Question: I want to remove the list type in my pandas data frame. So far every string is in a list. I want to keep the string and remove the list. Thank you
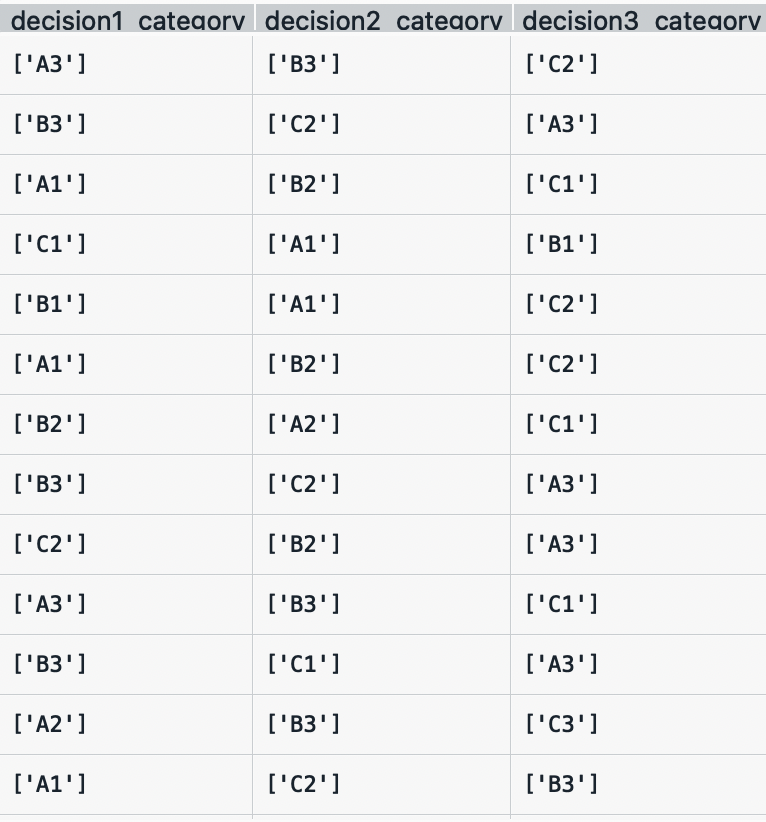
Answer: You can try
'''
df.filter('decision') = df.filter('decision').applymap(lambda lst: eval(lst)[0])
# or
cols = ['decision1 category', 'decision2 category', 'decision3 category']
df[cols] = df[cols].applymap(lambda lst: eval(lst)[0])
'''